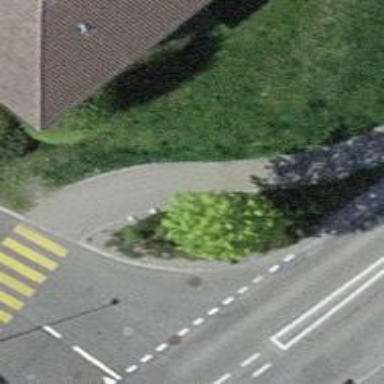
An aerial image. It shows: Asphalt sidewalk.